Field crop: maize
Growth stage: 2
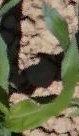
Species: maize